Question: I am working with the <URL>. Why? And how can I fix it?

Here are my modifications (I only added the 'mouseover' and 'mouseout' functions):
'''
var cell = svg.selectAll("g")
.data(nodes)
.enter().append("svg:g")
.attr("class", "cell")
.attr("transform", function(d) { return "translate(" + d.x + "," + d.y + ")"; })
.on("click", function(d) { return zoom(node == d.parent ? root : d.parent); })
.on('mouseover', function(d) {
// this variable will be used in a loop to store the current node being inspected
var currentNode = d;
// this array will hold the names of each subsequent parent node
var nameList = [currentNode.name];
// as long as the current node has a parent...
while (typeof currentNode.parent === 'object') {
// go up a level in the hierarchy
currentNode = currentNode.parent;
// add the name to the beginning of the list
nameList.unshift(currentNode.name);
}
// now nameList should look like ['flare','animate','interpolate']
// join the array with slashes (as you have in your example)
nameList = nameList.join(' / ');
// now nameList should look like 'flare/animate/interpolate'
// use this to set the tooltip text
console.log(this);
d3.select(this).select("rect").attr("stroke", "red")
d3.select(this).select("rect").attr("stroke-width", "8")
console.log(d3.select(this))
$("#cell_selector").html("<br>" + nameList + "<br>" + 'Cell size = ' + d.area);
})
.on('mouseout', function(d) {
d3.select(this).select("rect").attr("stroke", "pink")
d3.select(this).select("rect").attr("stroke-width", "0")
console.log(d3.select(this.rct))
});
'''
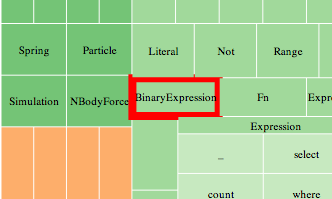
Answer: That rect isn't the topmost one, so the stroke is partially covered by the other rects.
You will have to make the clicked rect the topmost one to make the stroke be on top of everything else.
See <URL>, which expands on the topic and provides some d3 code for dynamically fading in the active element.